Question: I created a doughnut chart using <URL> 2.5. The issue I'm having is with the tooltip. When I hover over the chart, a tooltip is displayed with a caret that always stays in the left or right side, like this:

I want to change the caret position so that it always show in the bottom. Is that possible?
Here is my chart code
'''
var myChart = new Chart(ctx, {
type: 'doughnut',
data: {
labels: ['Jan', 'Feb', 'Mar'],
datasets: [{
label: 'dataset',
data: [30, 50, 20],
backgroundColor: [
'rgb(153, 102, 255)',
'rgb(255, 205, 86)',
'rgb(54, 162, 235)'
],
}],
}
})
'''
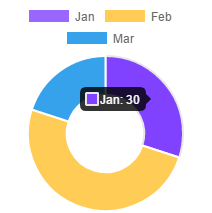
Answer: You could set 'yAlign' property to 'bottom' for tooltips in your chart options to display tooltip' caret always at the bottom position ...
'''
options: {
tooltips: {
yAlign: 'bottom'
}
}
'''
'''
var ctx = document.getElementById("chart").getContext("2d");
var myChart = new Chart(ctx, {
type: 'doughnut',
data: {
labels: ['Jan', 'Feb', 'Mar'],
datasets: [{
label: 'dataset',
data: [30, 50, 20],
backgroundColor: ['rgb(153, 102, 255)', 'rgb(255, 205, 86)', 'rgb(54, 162, 235)']
}]
},
options: {
responsive: false,
tooltips: {
yAlign: 'bottom'
}
}
});
'''
'''
<script src="https://cdnjs.cloudflare.com/ajax/libs/Chart.js/2.5.0/Chart.min.js"></script>
<canvas id="chart" height="180"></canvas>
'''